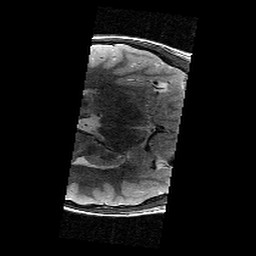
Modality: T2w
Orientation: axial
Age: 11
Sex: male
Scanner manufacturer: siemens
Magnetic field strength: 3 T
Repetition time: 9.23 s
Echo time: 0.067 s